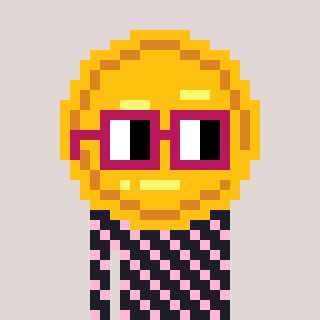
a pixel art character with square dark red glasses, a medal-shaped head and a grayscale-colored body on a warm background